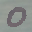
Label: 0